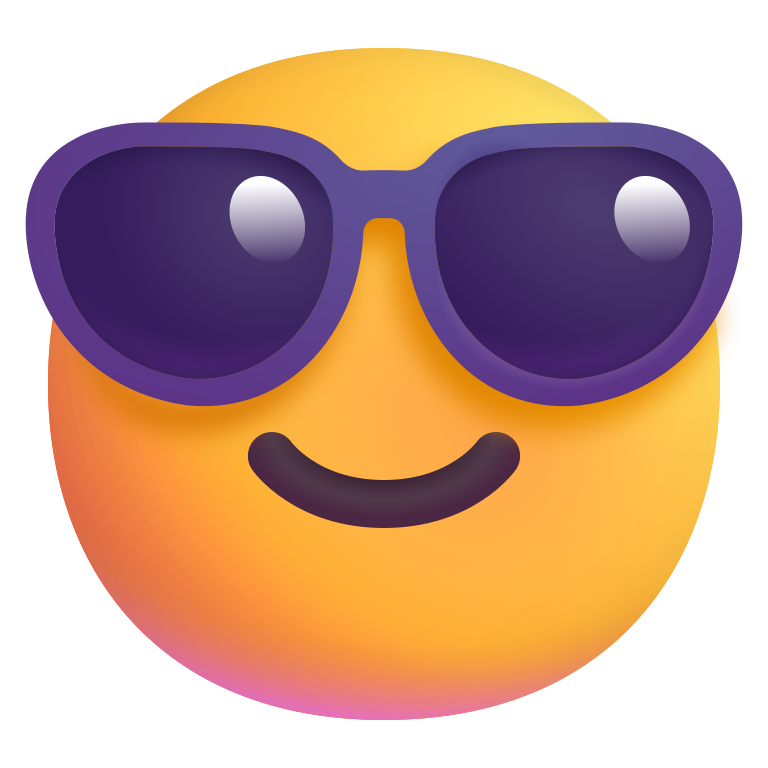
smiling face with sunglasses color